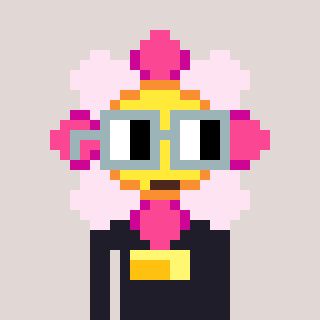
a pixel art character with square dark gray glasses, a flower-shaped head and a grayscale-colored body on a warm background